Question: I've attached a picture taken from the Trover iOS app. It shows a table cell rendering user comments for a posted item (trove?). I am trying to implement similar functionality and it's not clear what a good implementation method would be.
The requirements are:
1) Text components with varying styles can be rendered within a rectangle and wrap to multiple lines
2) Each text component can have it's own 'selected' state and touch action (i.e. like a UIButton)
3) The overall height of the control can be calculated (for use in a UITableViewCell when calculating the height of the cell).
Example pic from Trover (public data so I have not obscured user names):

Thanks for any help/suggestions! Would love an example implementation of anything similar if anyone can point me to it.
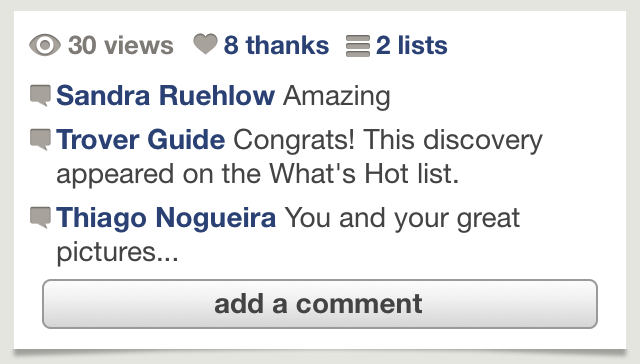
Answer: The answer is to use NSAttributedStrings and Core Text for rendering. There are a few controls that make this easier such as <URL>.